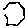
Label: hexagon